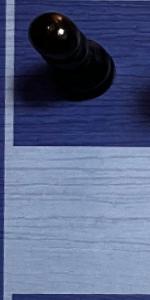
Label: Empty